You are looking at the unprocessed time series of a bearing vibration snapshot. Diagnose the bearing from this image, choosing from: normal, inner_race, outer_race, ball.
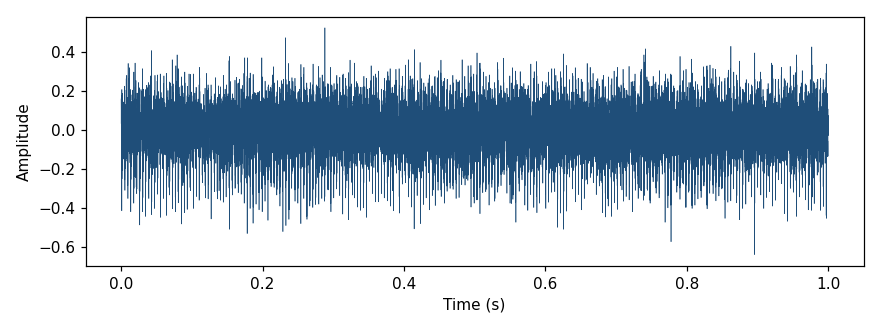
Answer: outer_race